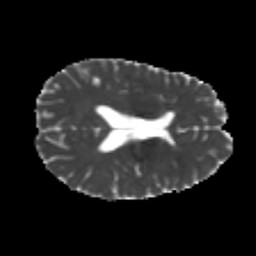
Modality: MD
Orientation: axial
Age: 20
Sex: male
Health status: healthy
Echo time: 0.074 s